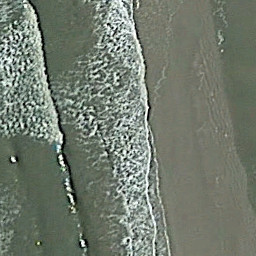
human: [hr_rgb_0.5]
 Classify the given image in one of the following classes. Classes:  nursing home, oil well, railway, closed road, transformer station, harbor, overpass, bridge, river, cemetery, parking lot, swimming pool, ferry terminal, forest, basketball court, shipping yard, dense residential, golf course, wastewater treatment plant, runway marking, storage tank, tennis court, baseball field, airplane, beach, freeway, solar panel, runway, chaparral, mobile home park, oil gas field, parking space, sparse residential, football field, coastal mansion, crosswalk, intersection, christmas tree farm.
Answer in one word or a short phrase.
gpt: beach